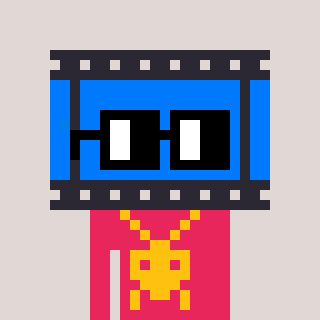
a pixel art character with square black glasses, a film strip-shaped head and a redpinkish-colored body on a warm background